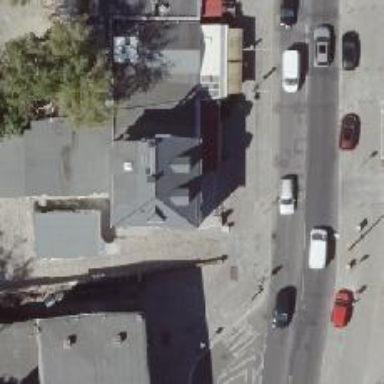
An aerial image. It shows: Shop selling clothes.